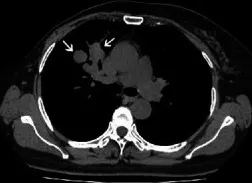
Chest computed tomography showing a soft-tissue density mass in the upper lobe of the right lung. Mediastinal window.
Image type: radiology (ct)